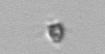
Label: Pyramimonas